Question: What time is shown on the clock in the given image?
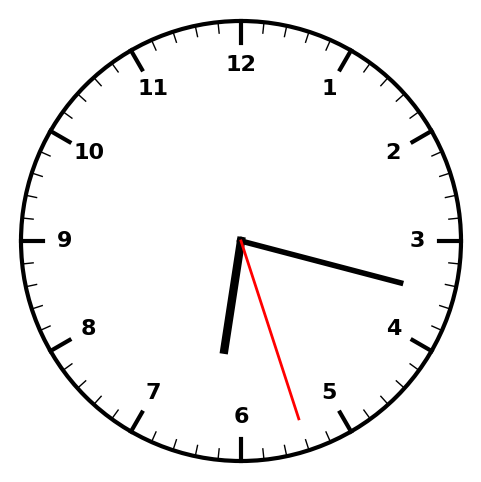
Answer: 06:17:27